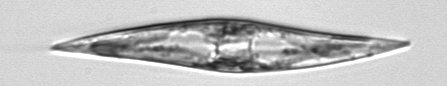
Label: Pleurosigma